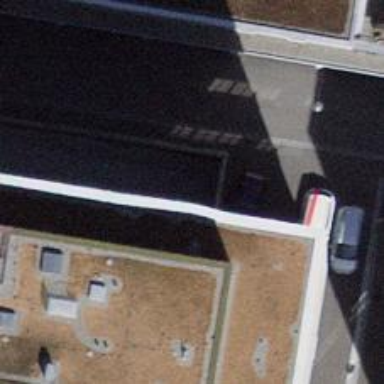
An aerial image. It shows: Parking entrance.